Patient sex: M
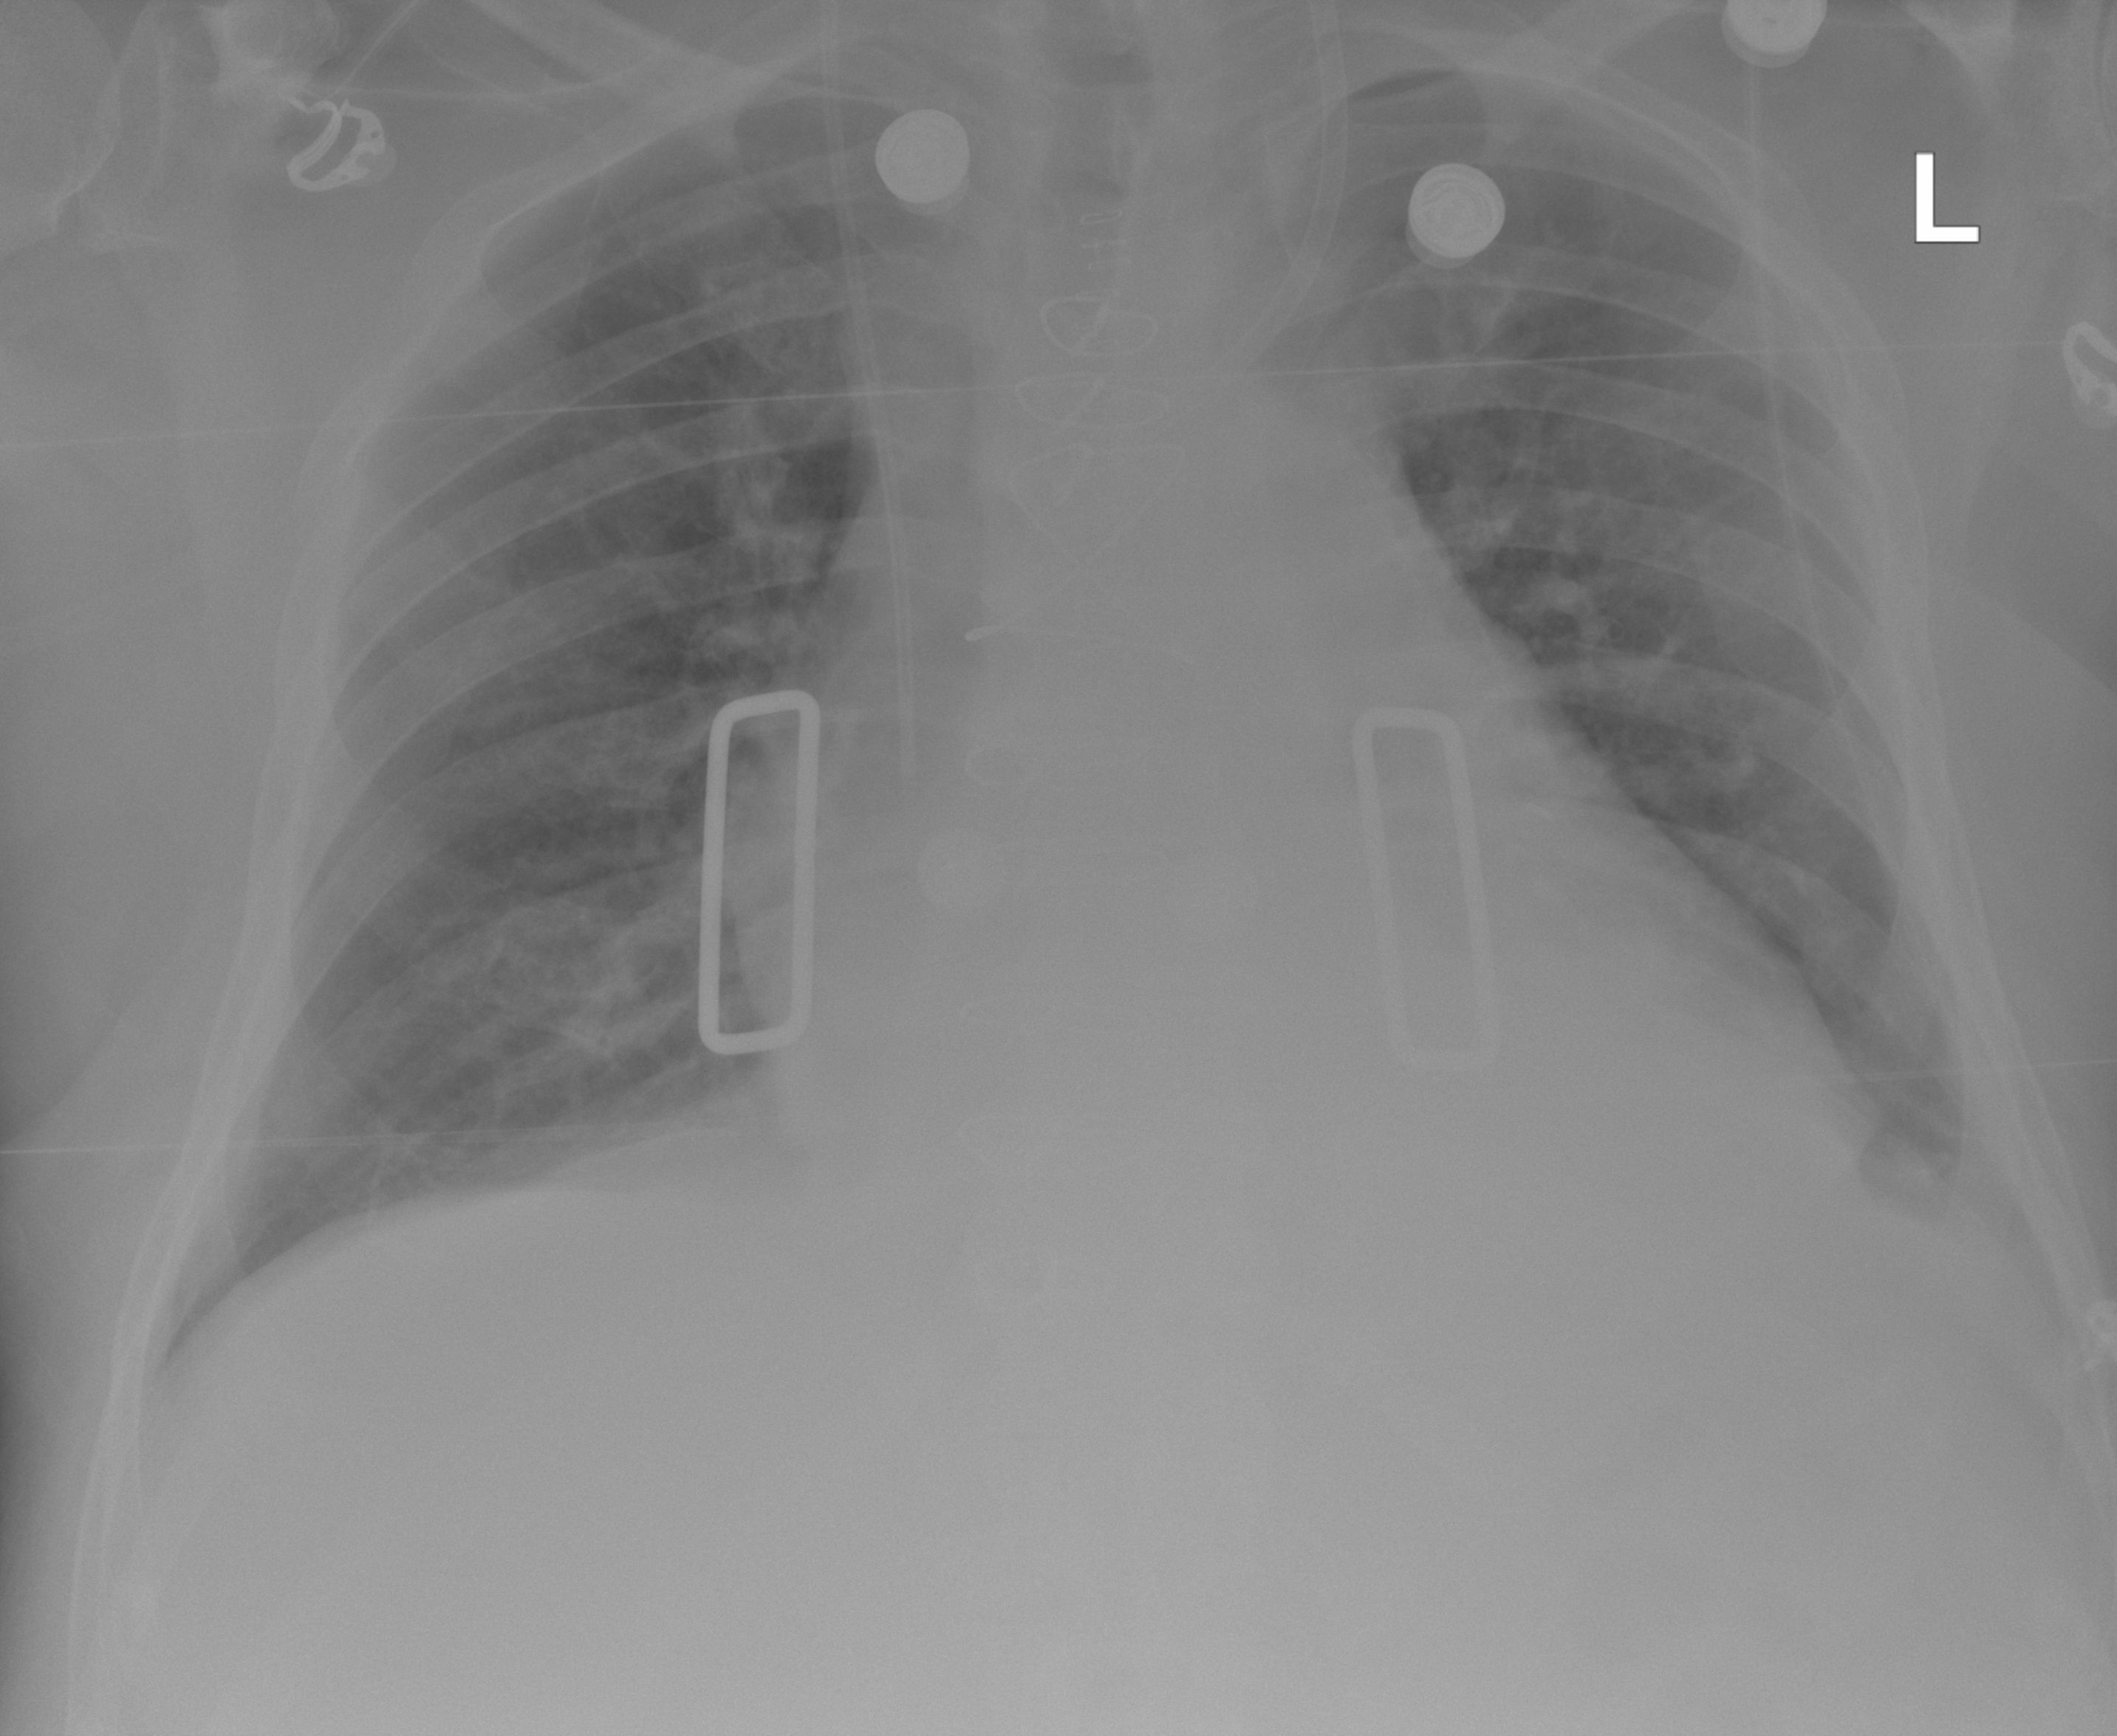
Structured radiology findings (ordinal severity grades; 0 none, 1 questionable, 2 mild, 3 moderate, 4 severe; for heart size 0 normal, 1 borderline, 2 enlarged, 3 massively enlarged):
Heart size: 2
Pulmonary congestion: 1
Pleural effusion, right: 0
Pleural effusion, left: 2
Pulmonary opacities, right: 0
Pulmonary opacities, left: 0
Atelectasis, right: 2
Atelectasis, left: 2